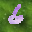
Label: 6